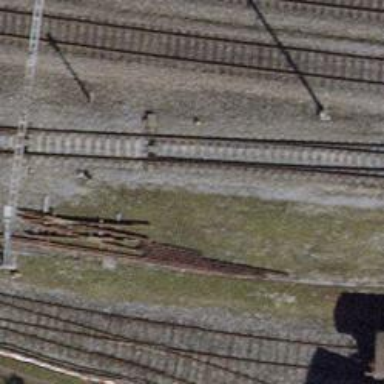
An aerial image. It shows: Railway switch.